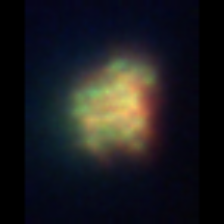
Taxon: Unknown_detritus
Group: Unknown